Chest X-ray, AP view. Patient: 34 years old, sex F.
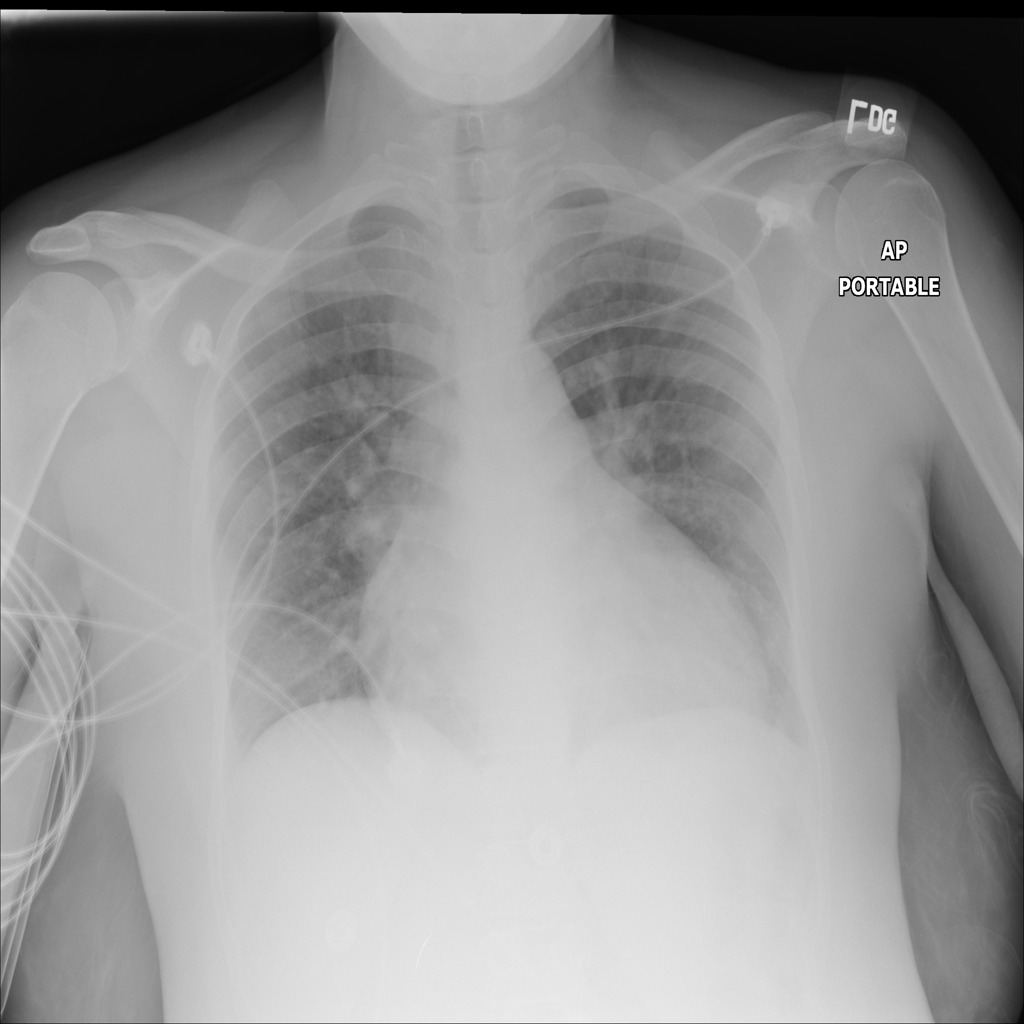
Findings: No Finding